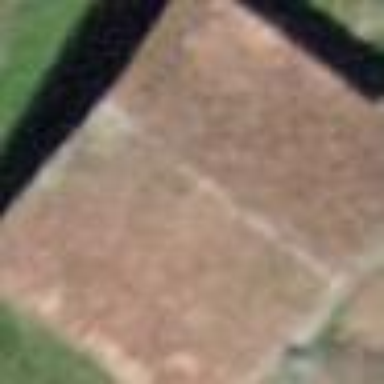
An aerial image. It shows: Rural barn.